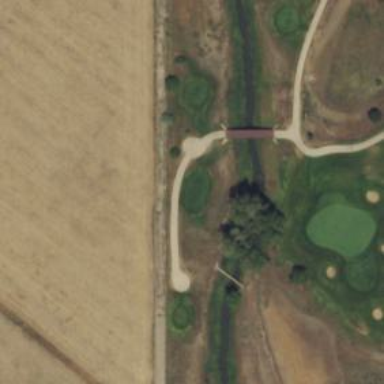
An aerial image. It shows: Track noted as Golf Cart path.